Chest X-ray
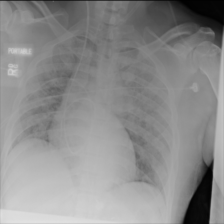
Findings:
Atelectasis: negative
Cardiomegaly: negative
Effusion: negative
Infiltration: positive
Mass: negative
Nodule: negative
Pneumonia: negative
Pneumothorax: negative
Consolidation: negative
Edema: negative
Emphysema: negative
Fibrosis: negative
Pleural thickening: negative
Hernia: negative